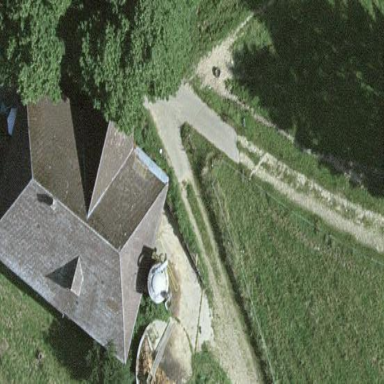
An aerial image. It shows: Farm building.